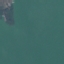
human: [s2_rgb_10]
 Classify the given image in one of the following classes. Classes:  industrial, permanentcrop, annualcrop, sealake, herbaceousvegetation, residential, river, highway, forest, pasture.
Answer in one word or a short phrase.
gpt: SeaLake